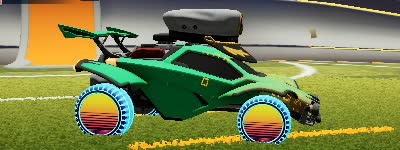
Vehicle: octane